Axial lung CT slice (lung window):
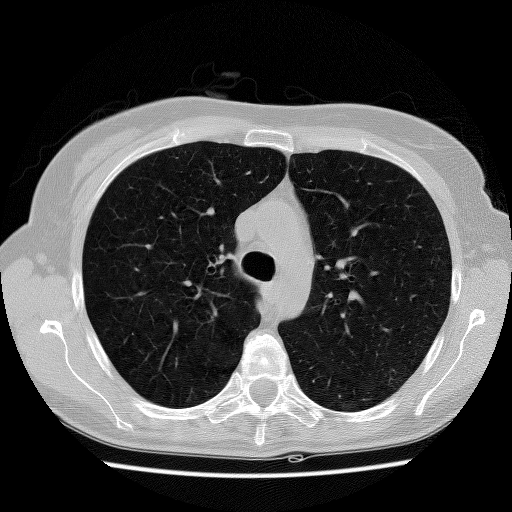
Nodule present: no